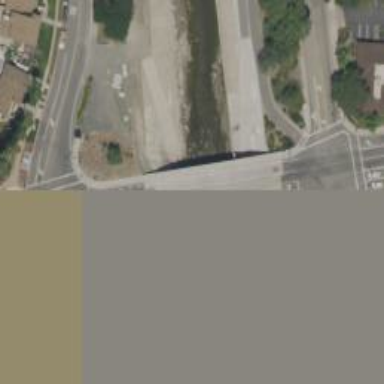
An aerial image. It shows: Secondary road crossing bridge.